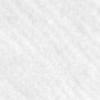
Label: no_change